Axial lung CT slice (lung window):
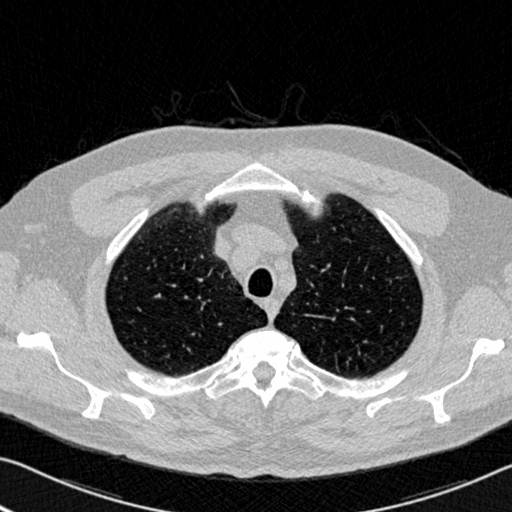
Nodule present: no